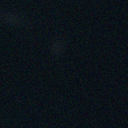
Screen state: off